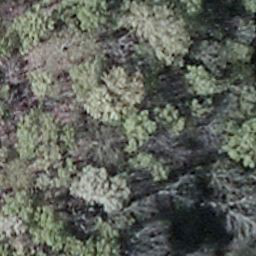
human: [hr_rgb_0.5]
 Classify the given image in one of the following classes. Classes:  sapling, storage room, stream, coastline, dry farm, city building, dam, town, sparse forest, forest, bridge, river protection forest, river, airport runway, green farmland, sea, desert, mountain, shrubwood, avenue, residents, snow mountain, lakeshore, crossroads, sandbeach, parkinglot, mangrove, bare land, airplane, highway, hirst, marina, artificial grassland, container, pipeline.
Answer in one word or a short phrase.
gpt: shrubwood